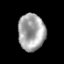
Tissue: prostate
Cell type: T cells
Senescence score: 0.3543
Nuclear area (px): 970
Mean DAPI intensity: 164.013